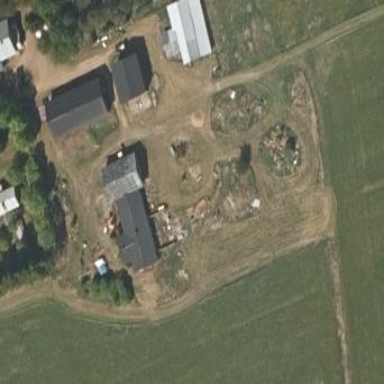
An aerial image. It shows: Farmyard area.